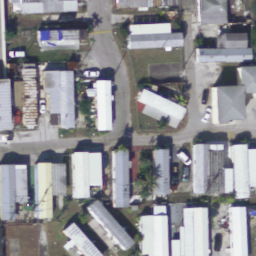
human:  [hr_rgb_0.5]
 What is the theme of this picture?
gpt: mobile home park

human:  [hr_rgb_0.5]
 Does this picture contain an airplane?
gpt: no

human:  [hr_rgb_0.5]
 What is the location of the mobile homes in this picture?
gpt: up and bottom

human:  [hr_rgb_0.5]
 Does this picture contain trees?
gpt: yes

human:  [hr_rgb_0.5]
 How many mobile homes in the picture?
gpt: twenty-three